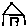
Label: house